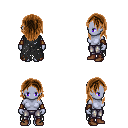
a pixel art fantasy rpg character, female body template, dark elf, purple skin, black tattered cape, metal pants, brown long hairstyle, leather bracers, brown shoes, four views (front, back, left, right), 2x2 character sprite sheet, small pixel art, hard edges, no anti-aliasing